Field crop: maize
Growth stage: 2
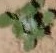
Species: chenopodium